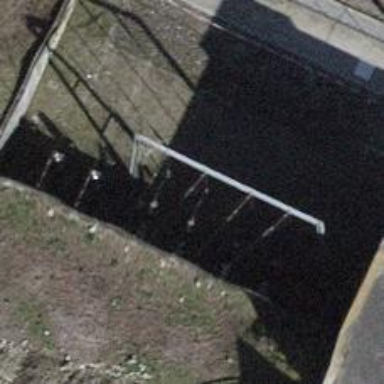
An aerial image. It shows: Cable for power transmission.